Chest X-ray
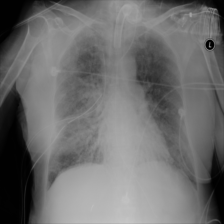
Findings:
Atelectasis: negative
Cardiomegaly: negative
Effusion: negative
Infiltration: positive
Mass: negative
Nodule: negative
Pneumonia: negative
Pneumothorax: negative
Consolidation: negative
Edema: negative
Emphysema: negative
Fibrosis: negative
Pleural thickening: negative
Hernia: negative